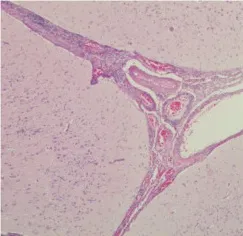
Imaging and pathology. (D) Pathological findings after surgery led to a diagnosis of meningoencephalitis (Hematoxylin and eosin (H&E) stained images).
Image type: pathology (h&e)